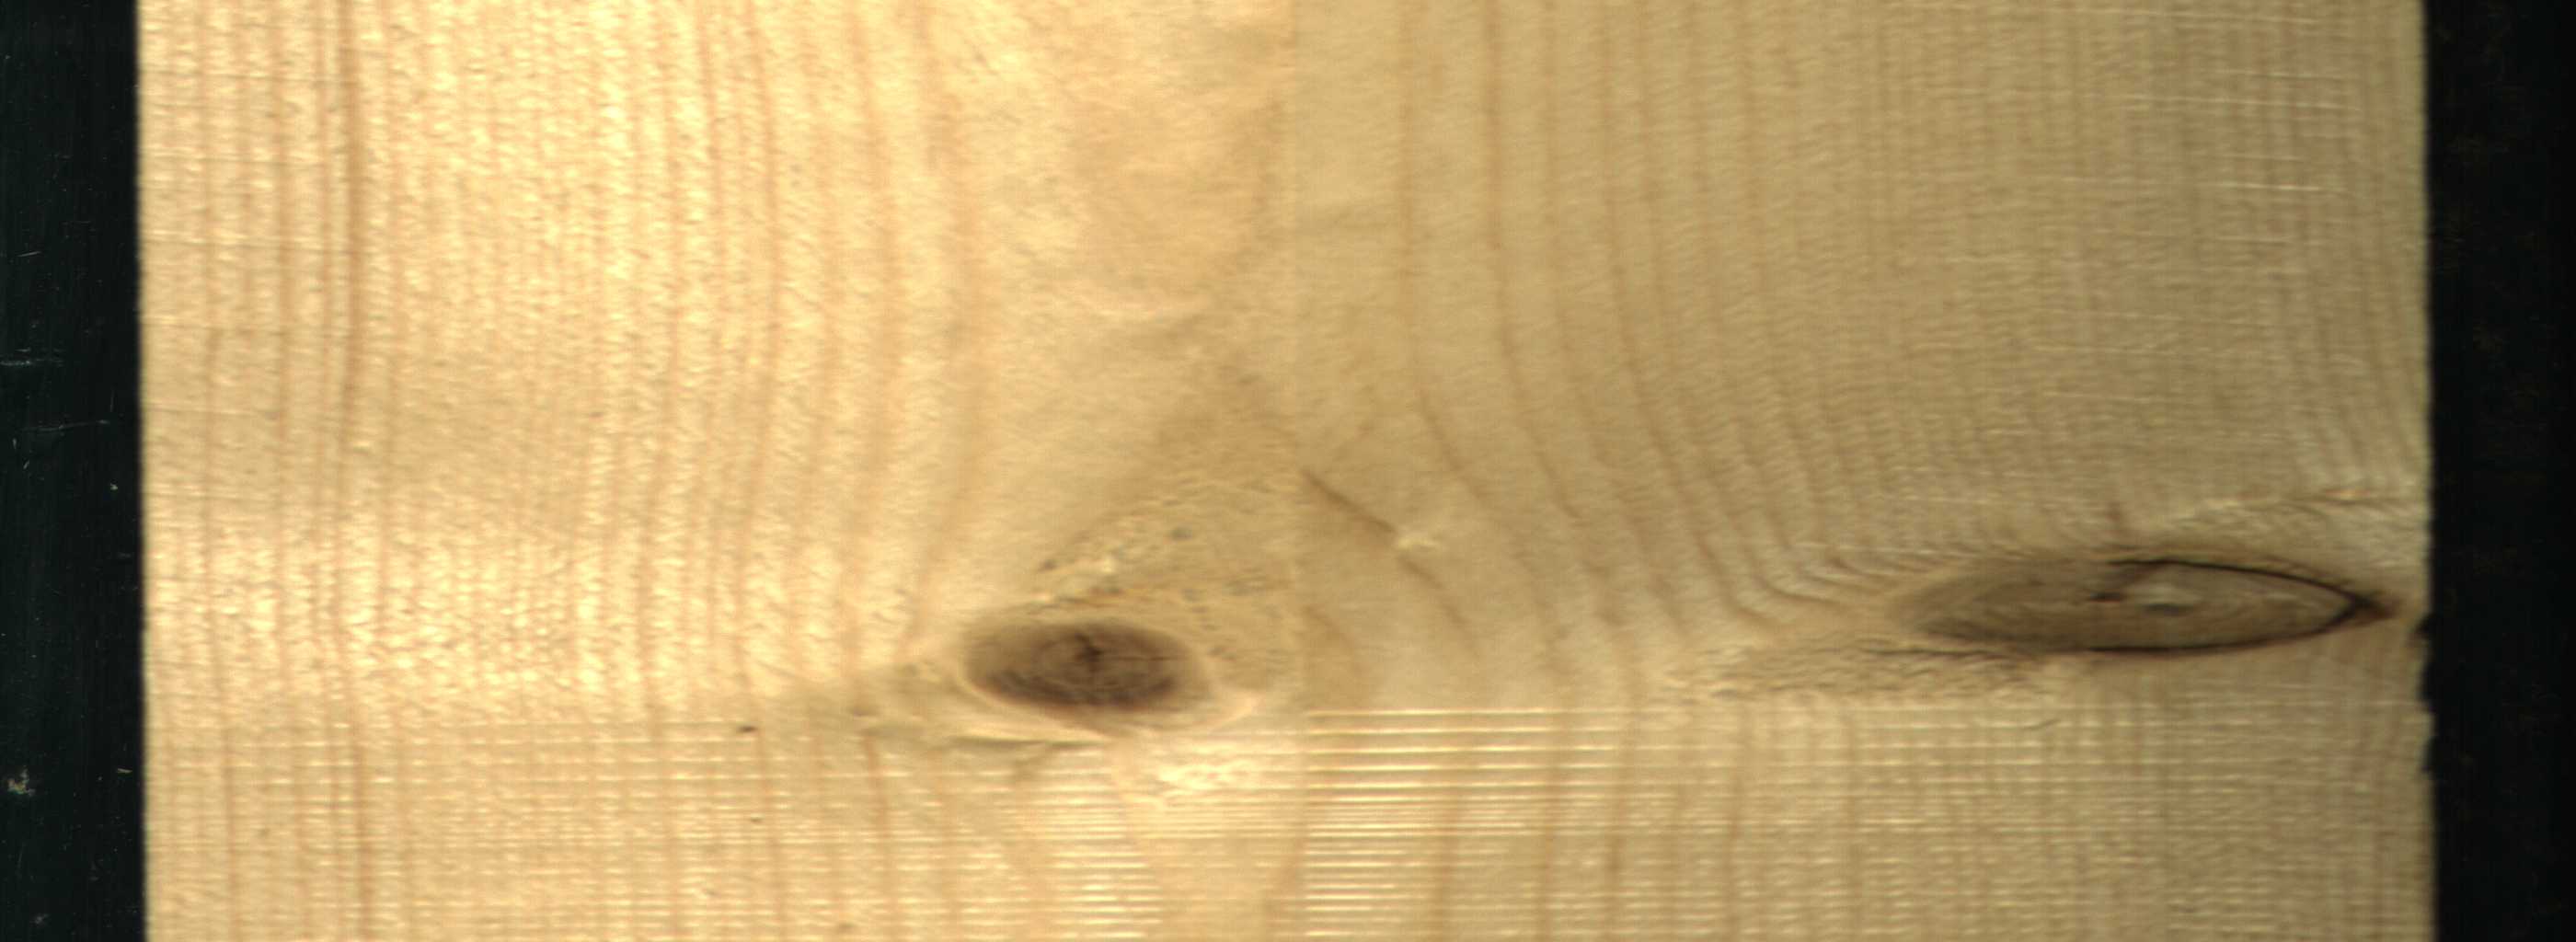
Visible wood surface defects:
Dead_Knot
Live_Knot